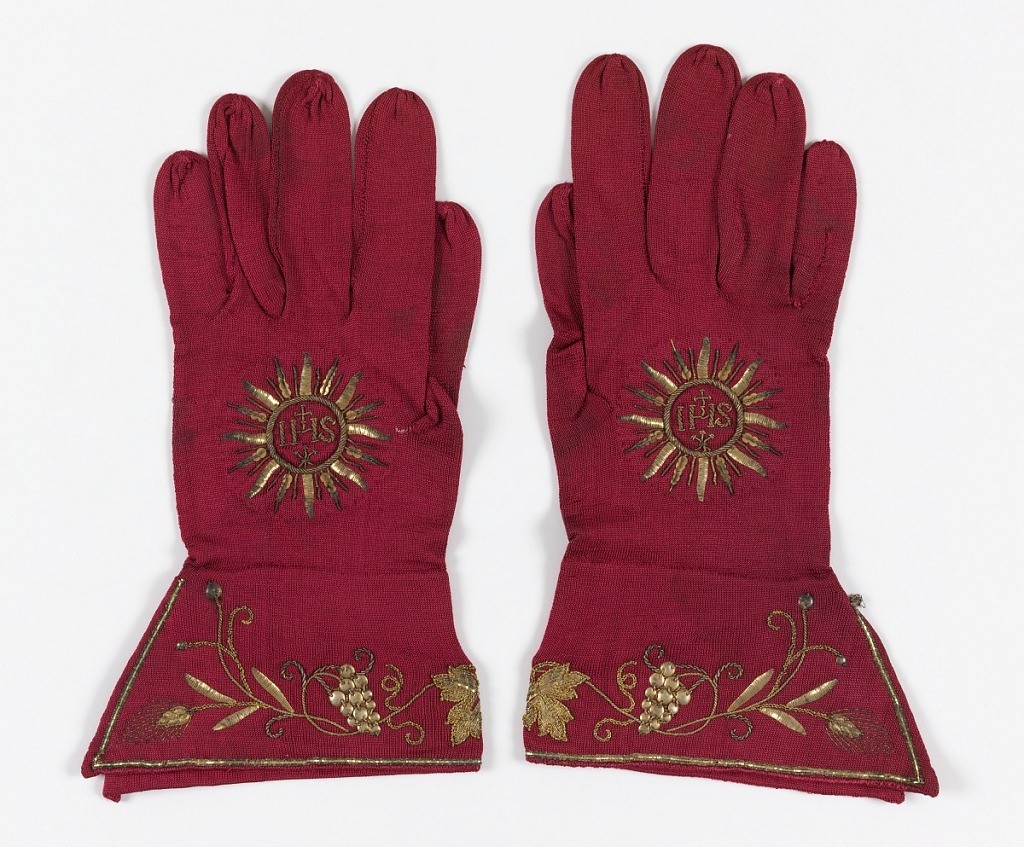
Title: Gloves
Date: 18th century
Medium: silk, metallic yarns, spangles Technique: knitted, sewn, and embroidered Label: knitted silk, embroidered with metallic yarns and spangles
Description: Pair of red Cardinal's gloves with cuffs embroidered in gold metallic yarns and flat gold disks in a vine design with grape clusters. Sacred monogram, IHS, in rayed disk, embroidered in gold on back of each glove. Sewn inside one glove, a handwritten label: "Cardinal's gloves - real gold embroidery. Bought in Rome, 1897."